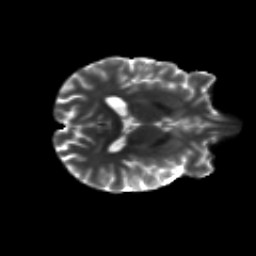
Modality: T2w
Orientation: axial
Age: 27
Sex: male
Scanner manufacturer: siemens
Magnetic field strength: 3 T
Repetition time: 8.8 s
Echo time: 0.085 s